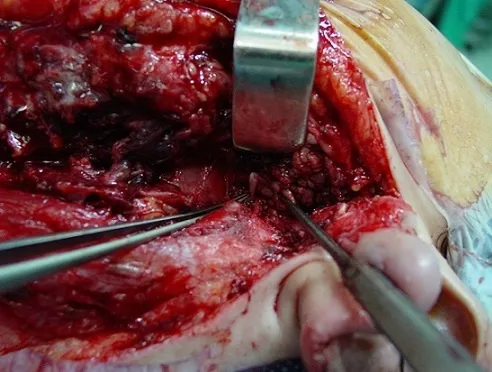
Peroperative image: necrotic parotid tissue.
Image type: medical_photograph (other_medical_photograph)